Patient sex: M
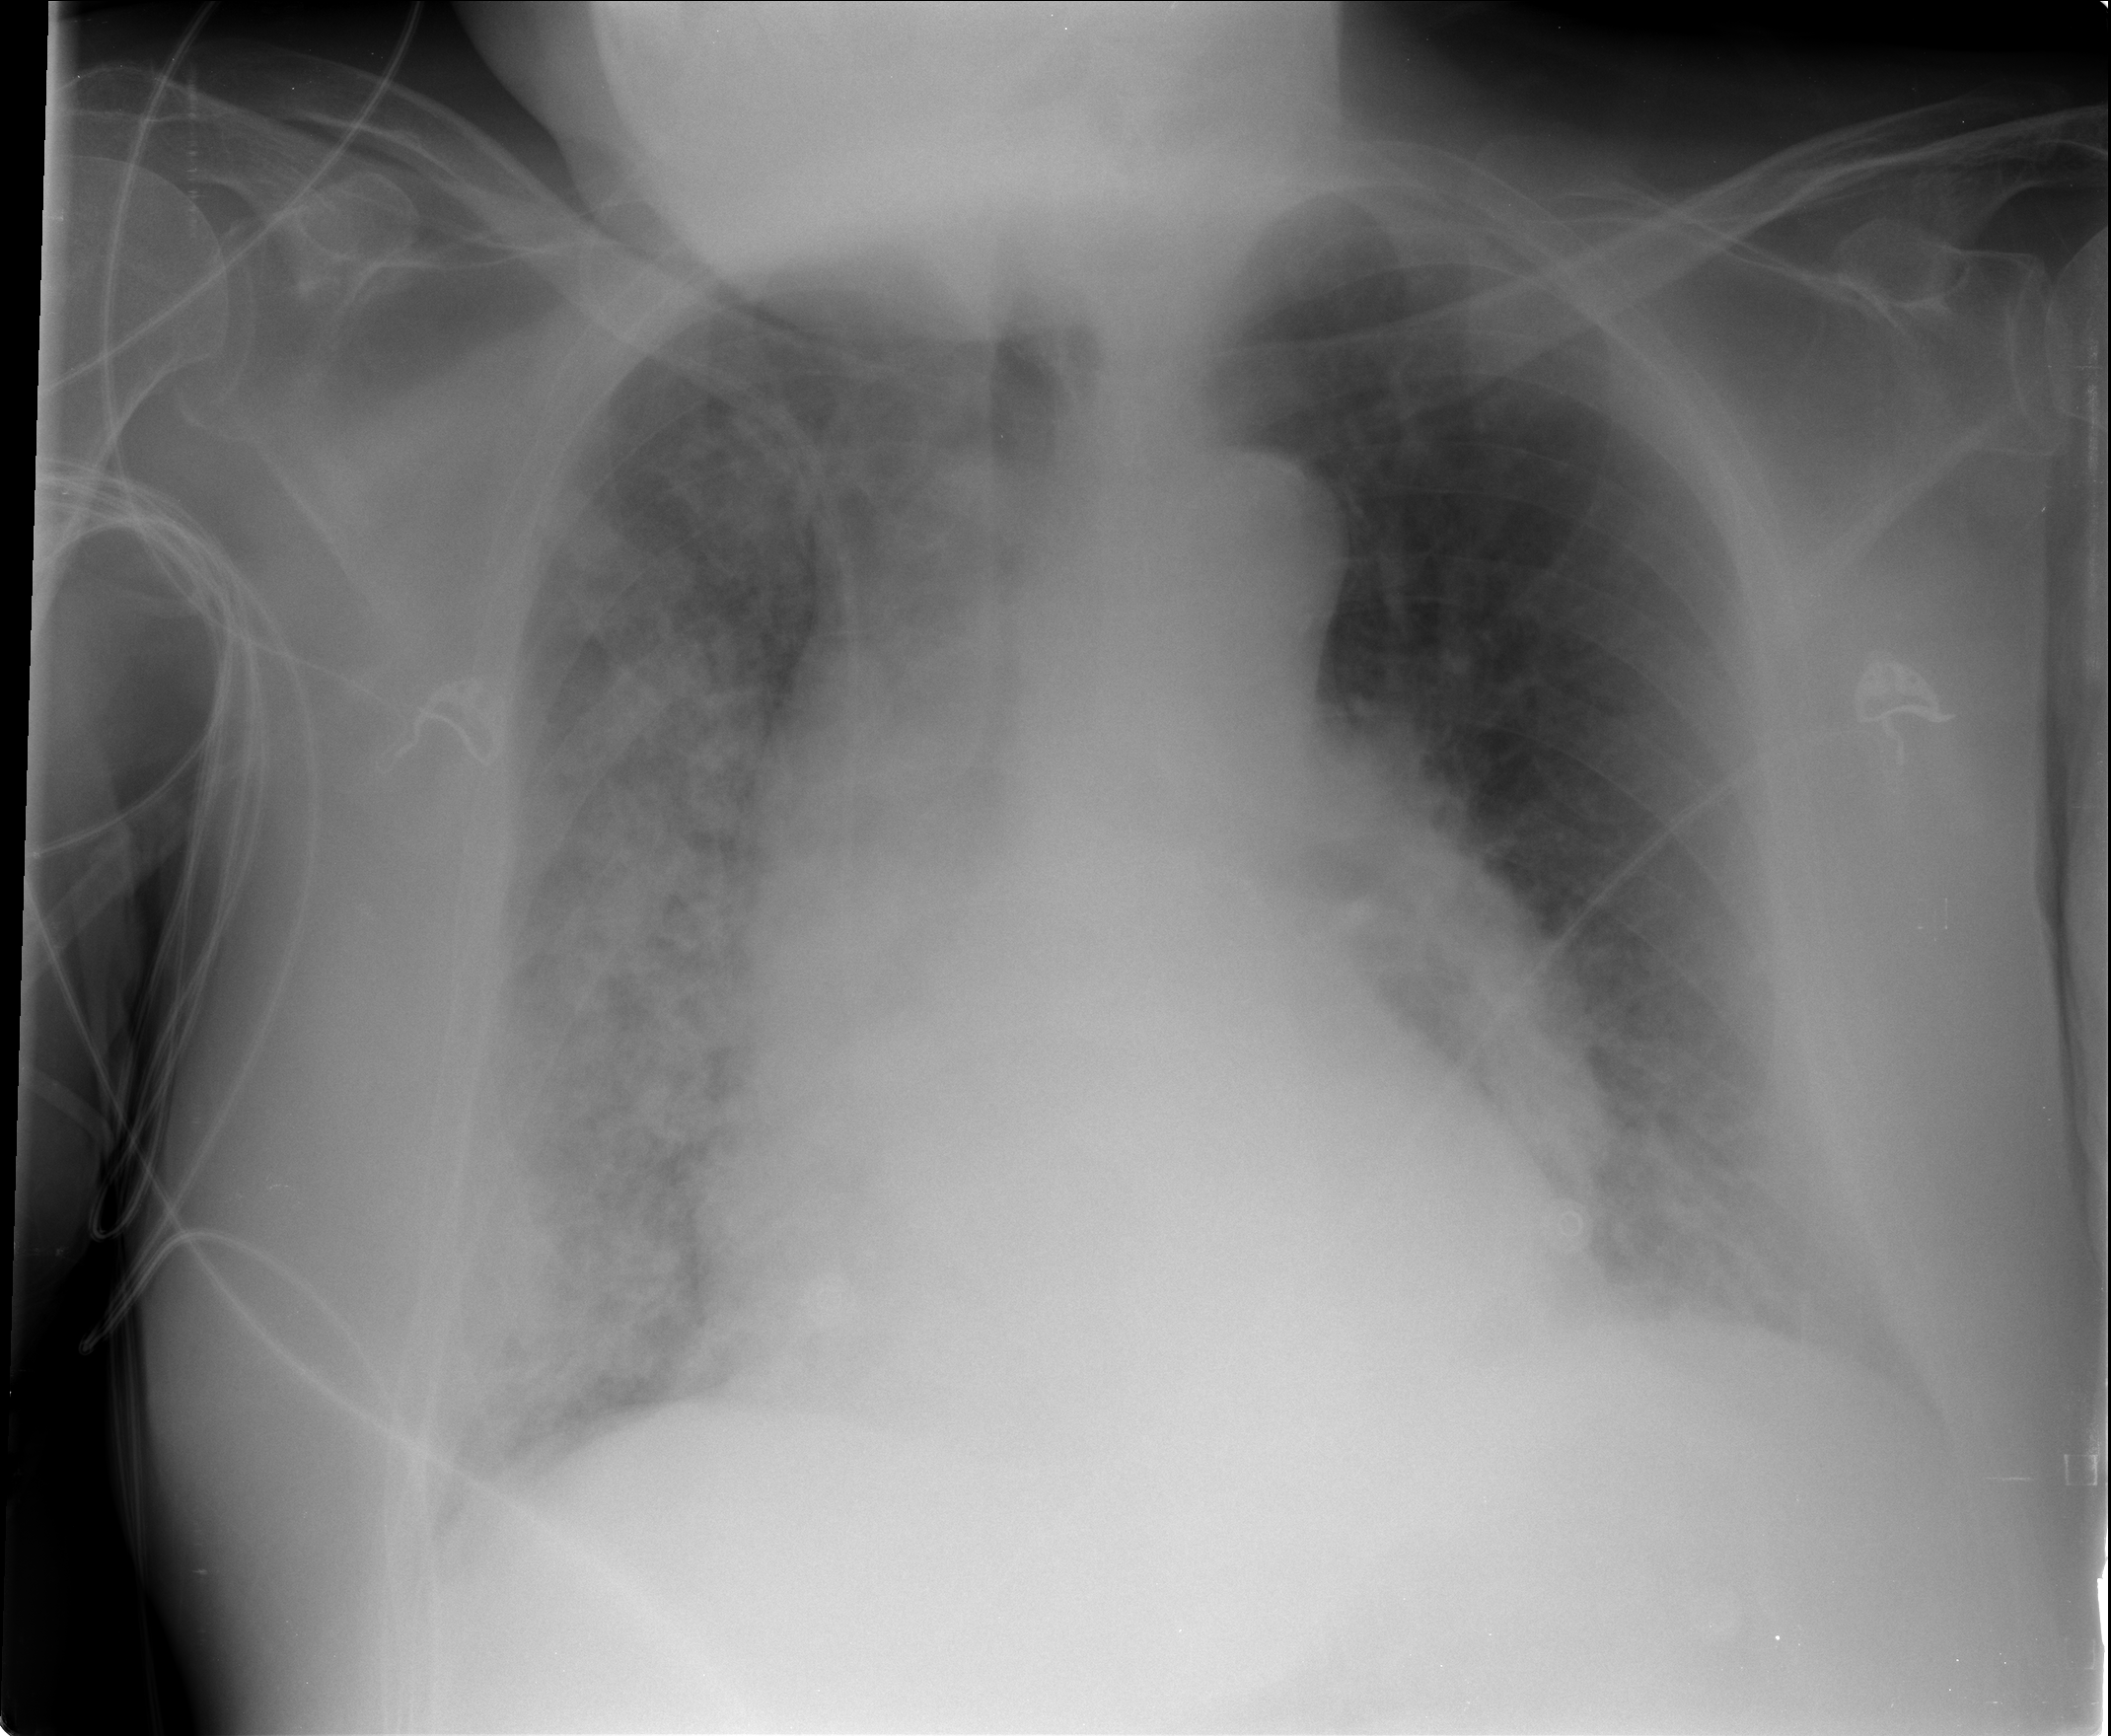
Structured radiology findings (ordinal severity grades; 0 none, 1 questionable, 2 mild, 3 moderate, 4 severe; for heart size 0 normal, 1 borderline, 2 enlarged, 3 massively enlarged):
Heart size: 2
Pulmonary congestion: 1
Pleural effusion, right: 0
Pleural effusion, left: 0
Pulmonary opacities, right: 3
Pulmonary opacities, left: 2
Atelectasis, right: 3
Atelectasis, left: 2